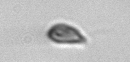
Label: Cryptophyta